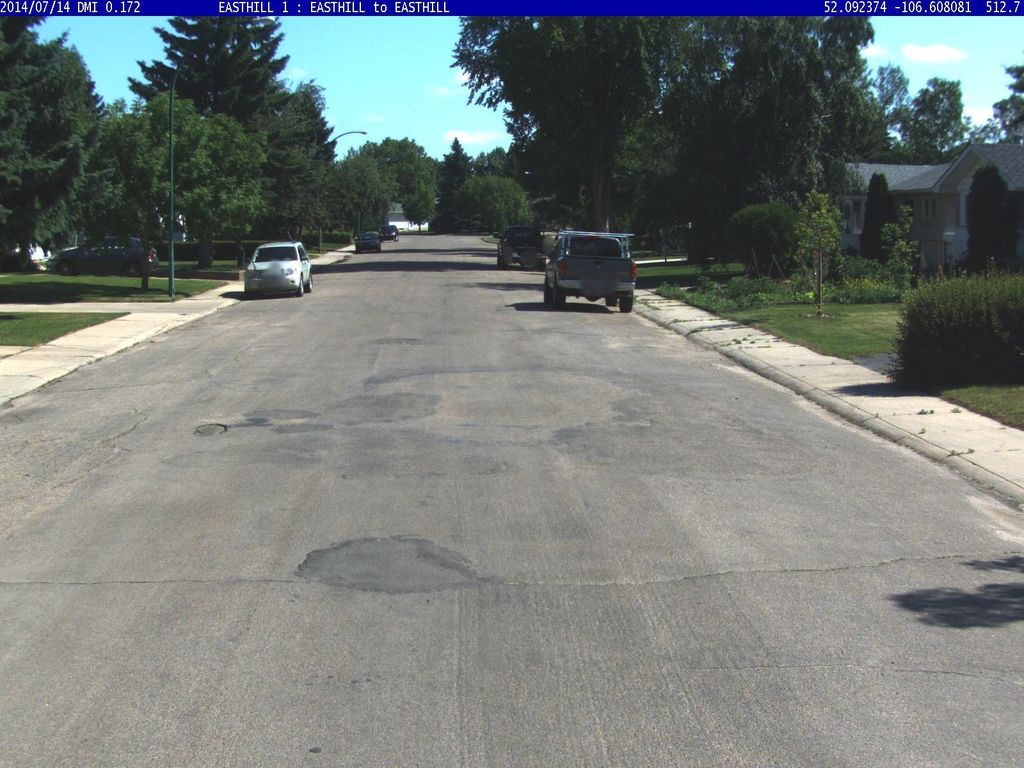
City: saskatoon